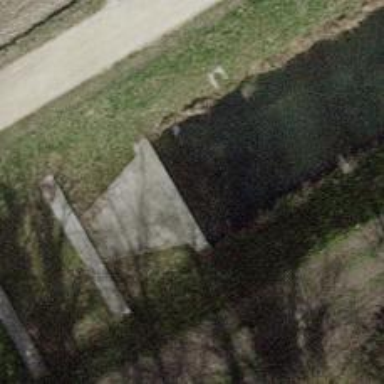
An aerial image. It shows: Ditch passing through tunnel.